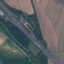
Label: Highway